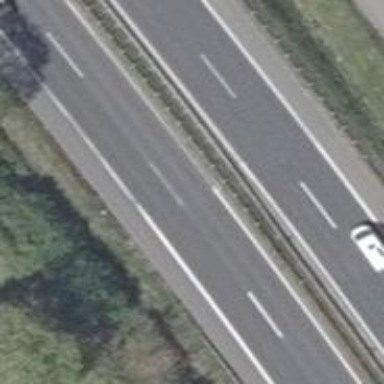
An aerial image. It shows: Asphalt trunk motorway.